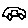
Label: car